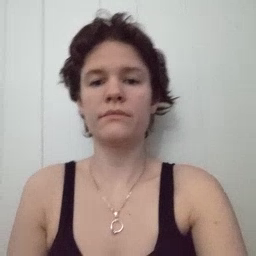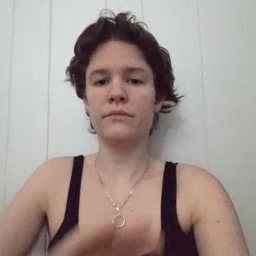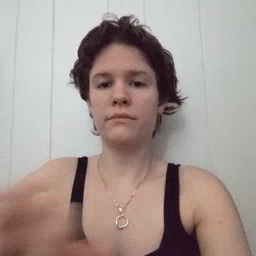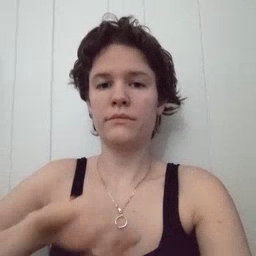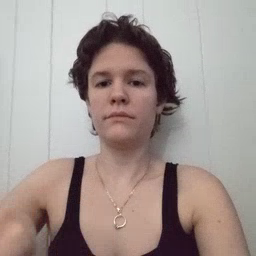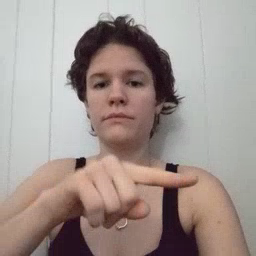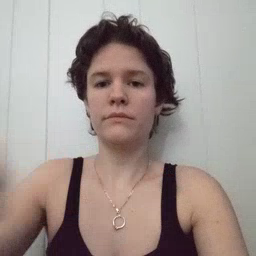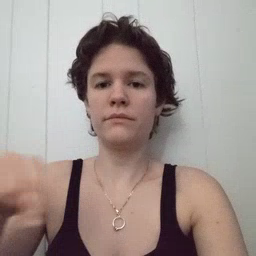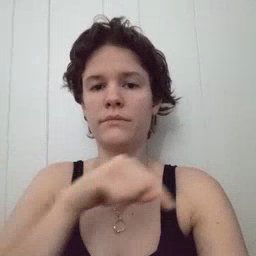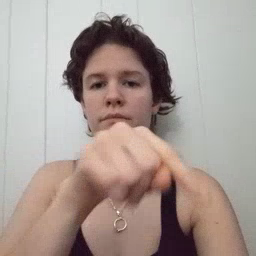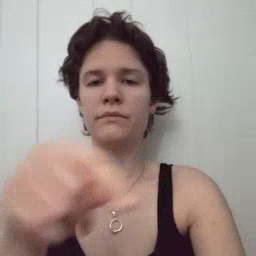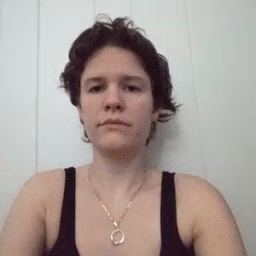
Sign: pool